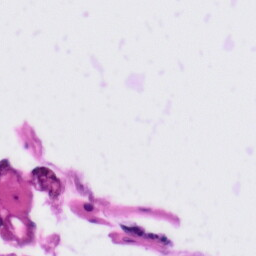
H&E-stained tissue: Tonsil